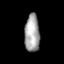
Tissue: prostate
Cell type: B cells
Senescence score: 0.7468
Nuclear area (px): 551
Mean DAPI intensity: 165.044